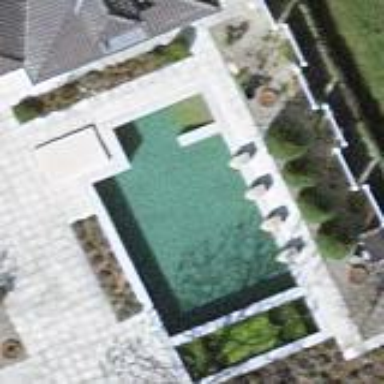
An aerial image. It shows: Swimming pool located in leisure land.